Aerial crown-view tile of a tropical tree (Barro Colorado Island, Panama), acquired 20241014:
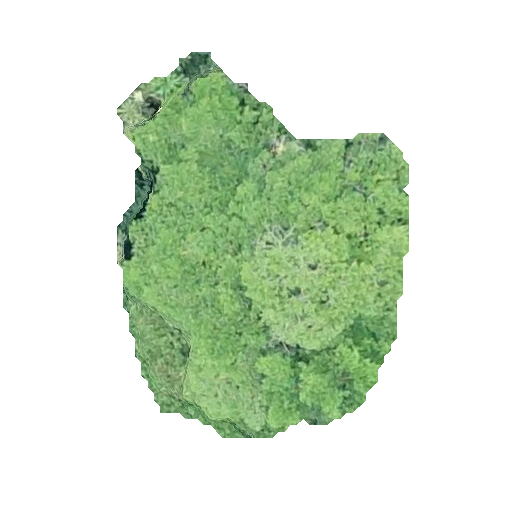
Species: Nectandra lineata
GBIF accepted scientific name: Nectandra lineata
Crown area: 129.322 m²